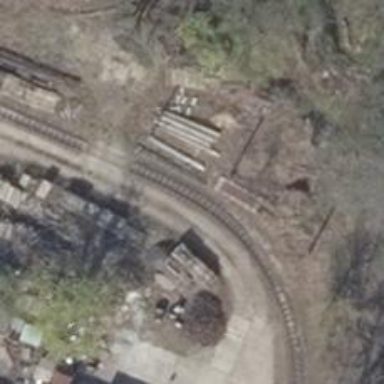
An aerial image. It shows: Tram railway passing through service yard.